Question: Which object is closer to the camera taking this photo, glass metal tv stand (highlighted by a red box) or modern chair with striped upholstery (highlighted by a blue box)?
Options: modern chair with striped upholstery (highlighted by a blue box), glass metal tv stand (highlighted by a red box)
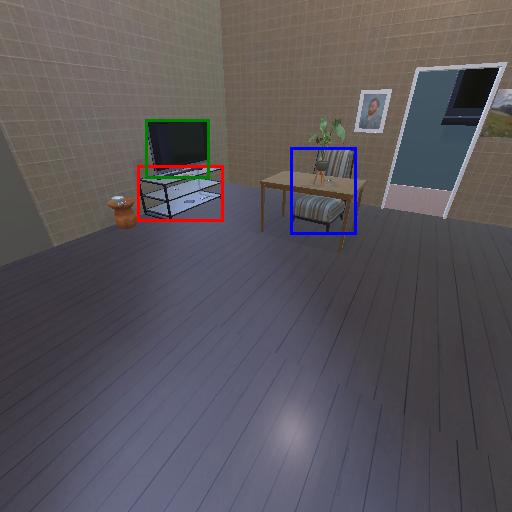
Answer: modern chair with striped upholstery (highlighted by a blue box)